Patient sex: F
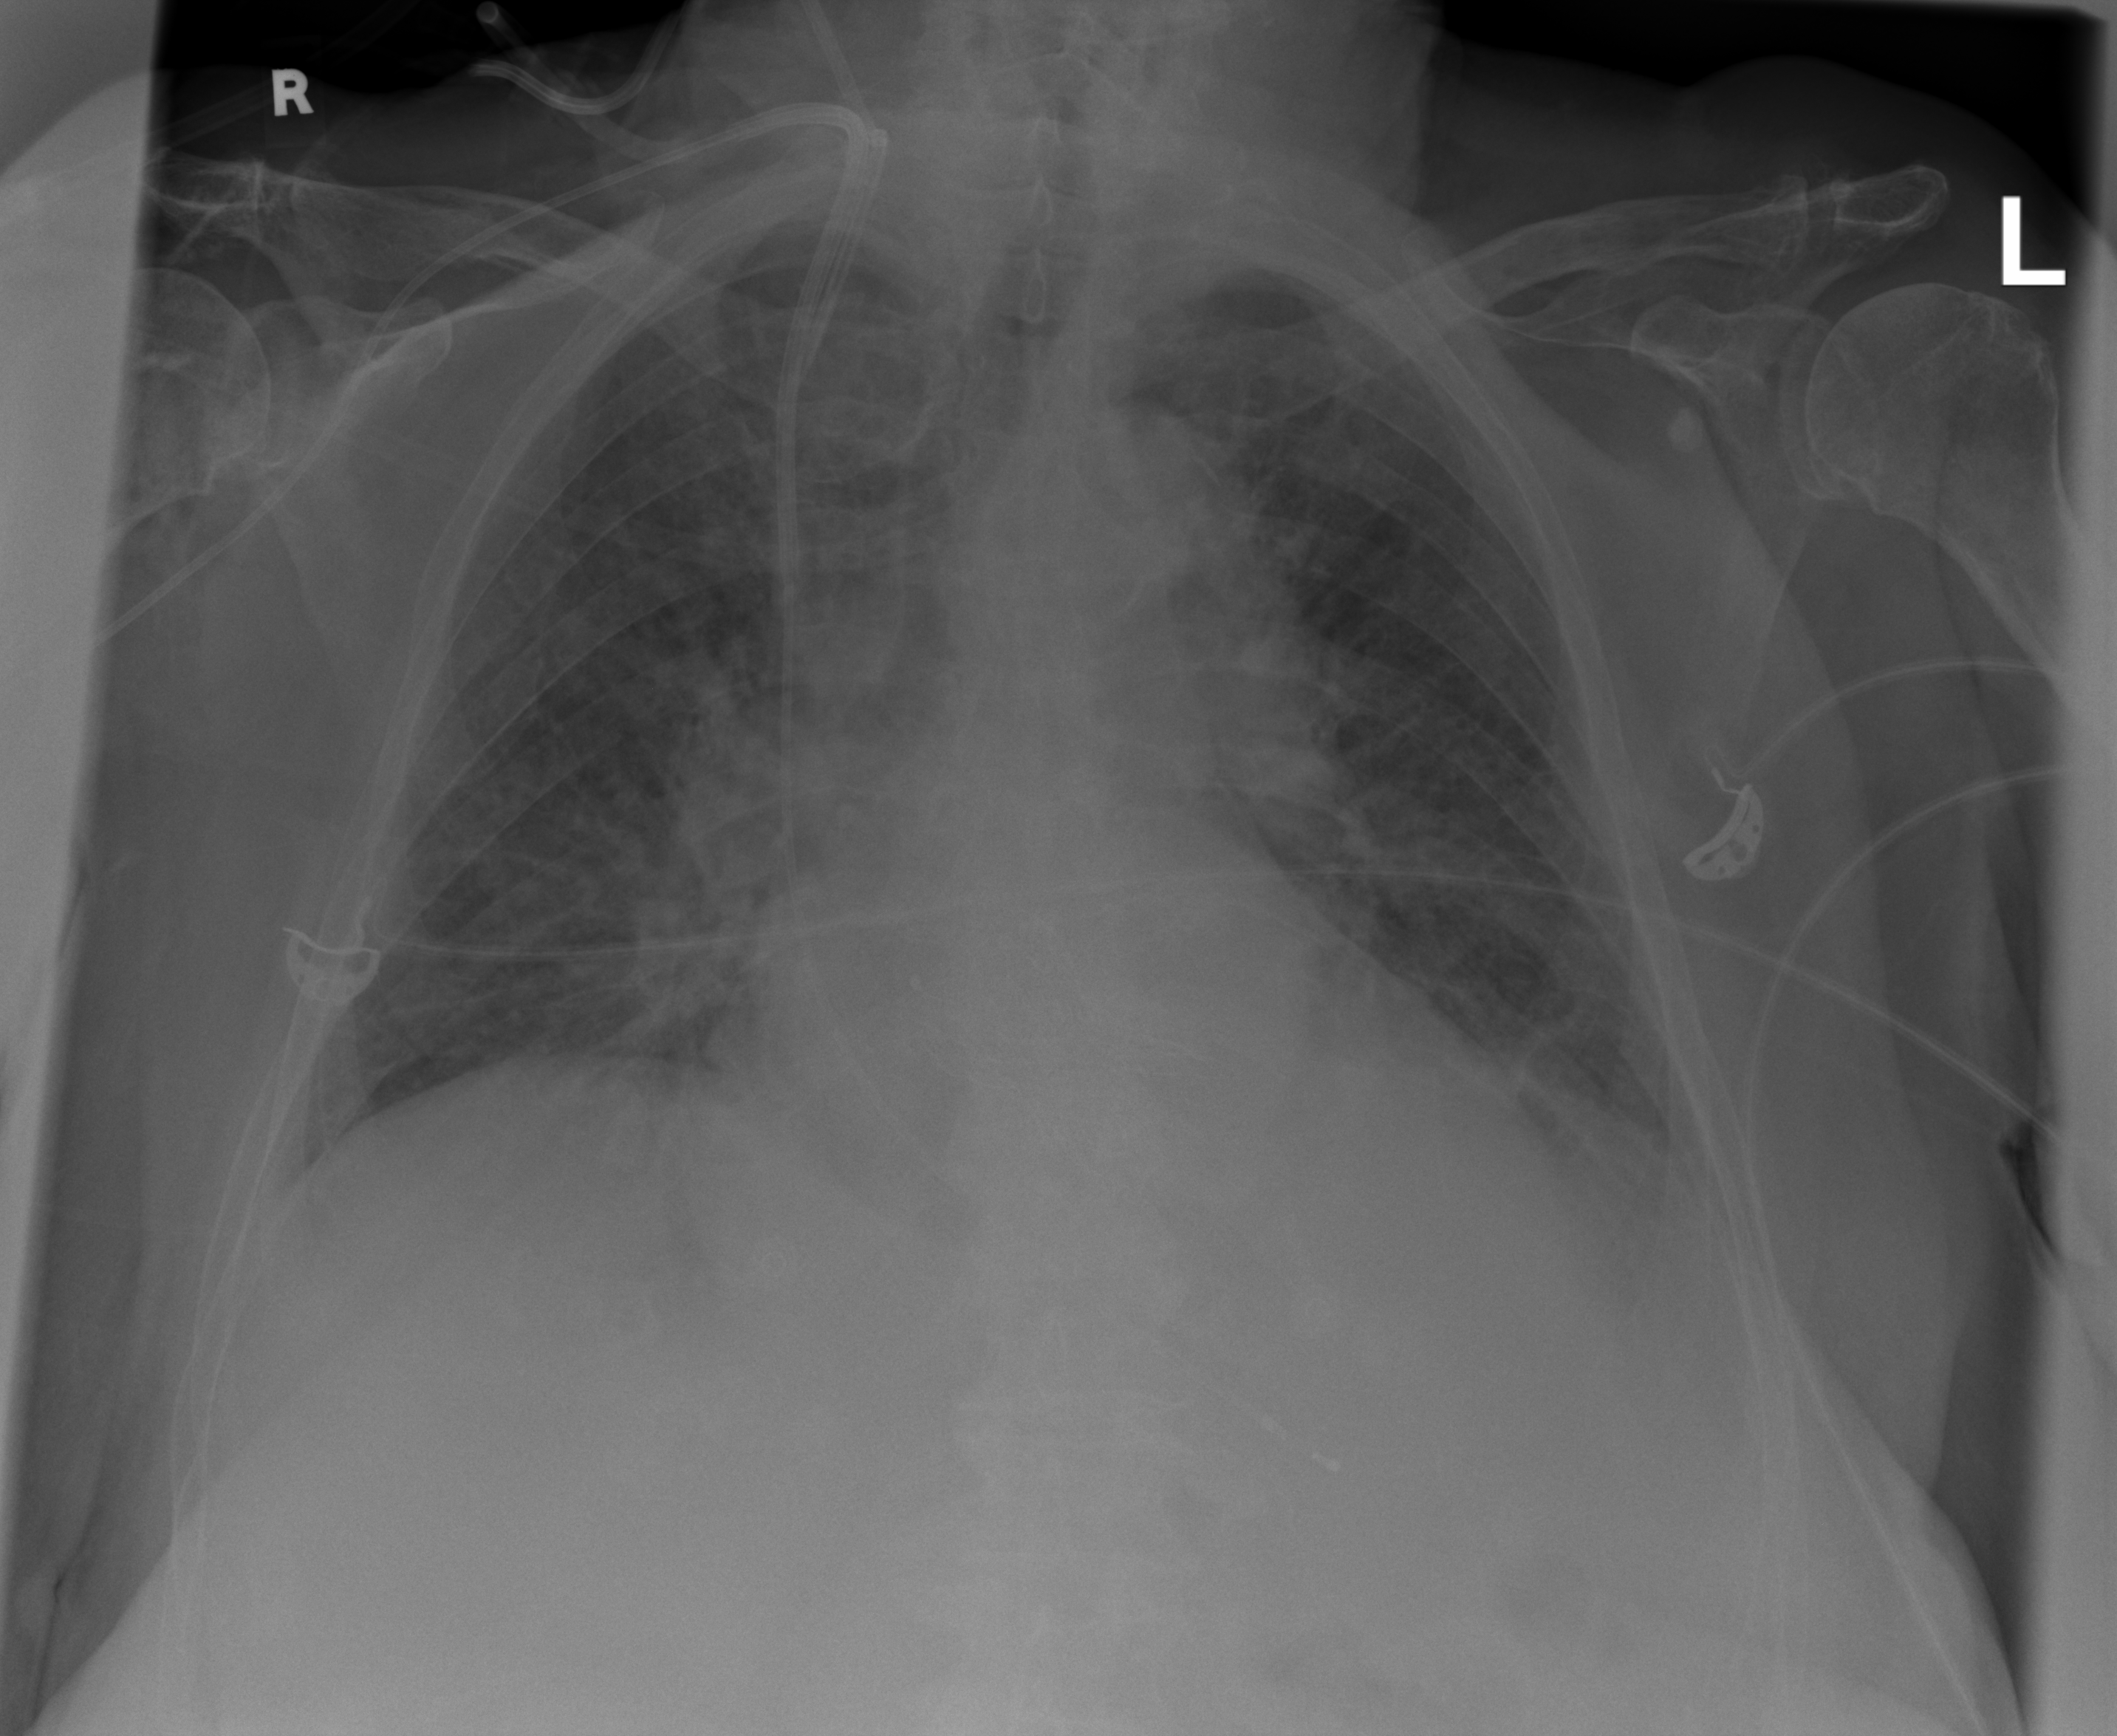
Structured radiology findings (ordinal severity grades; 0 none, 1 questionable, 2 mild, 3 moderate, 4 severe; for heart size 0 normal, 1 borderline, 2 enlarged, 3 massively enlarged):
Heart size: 2
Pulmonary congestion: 2
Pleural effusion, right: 1
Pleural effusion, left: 2
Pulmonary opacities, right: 0
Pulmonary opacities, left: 0
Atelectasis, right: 2
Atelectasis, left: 2